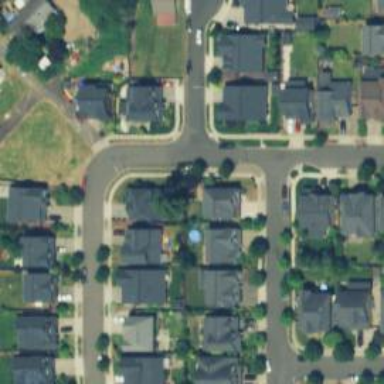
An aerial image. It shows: Residential road with sidewalk on the left side.